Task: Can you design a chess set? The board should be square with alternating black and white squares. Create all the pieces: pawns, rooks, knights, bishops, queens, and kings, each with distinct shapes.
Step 4487:
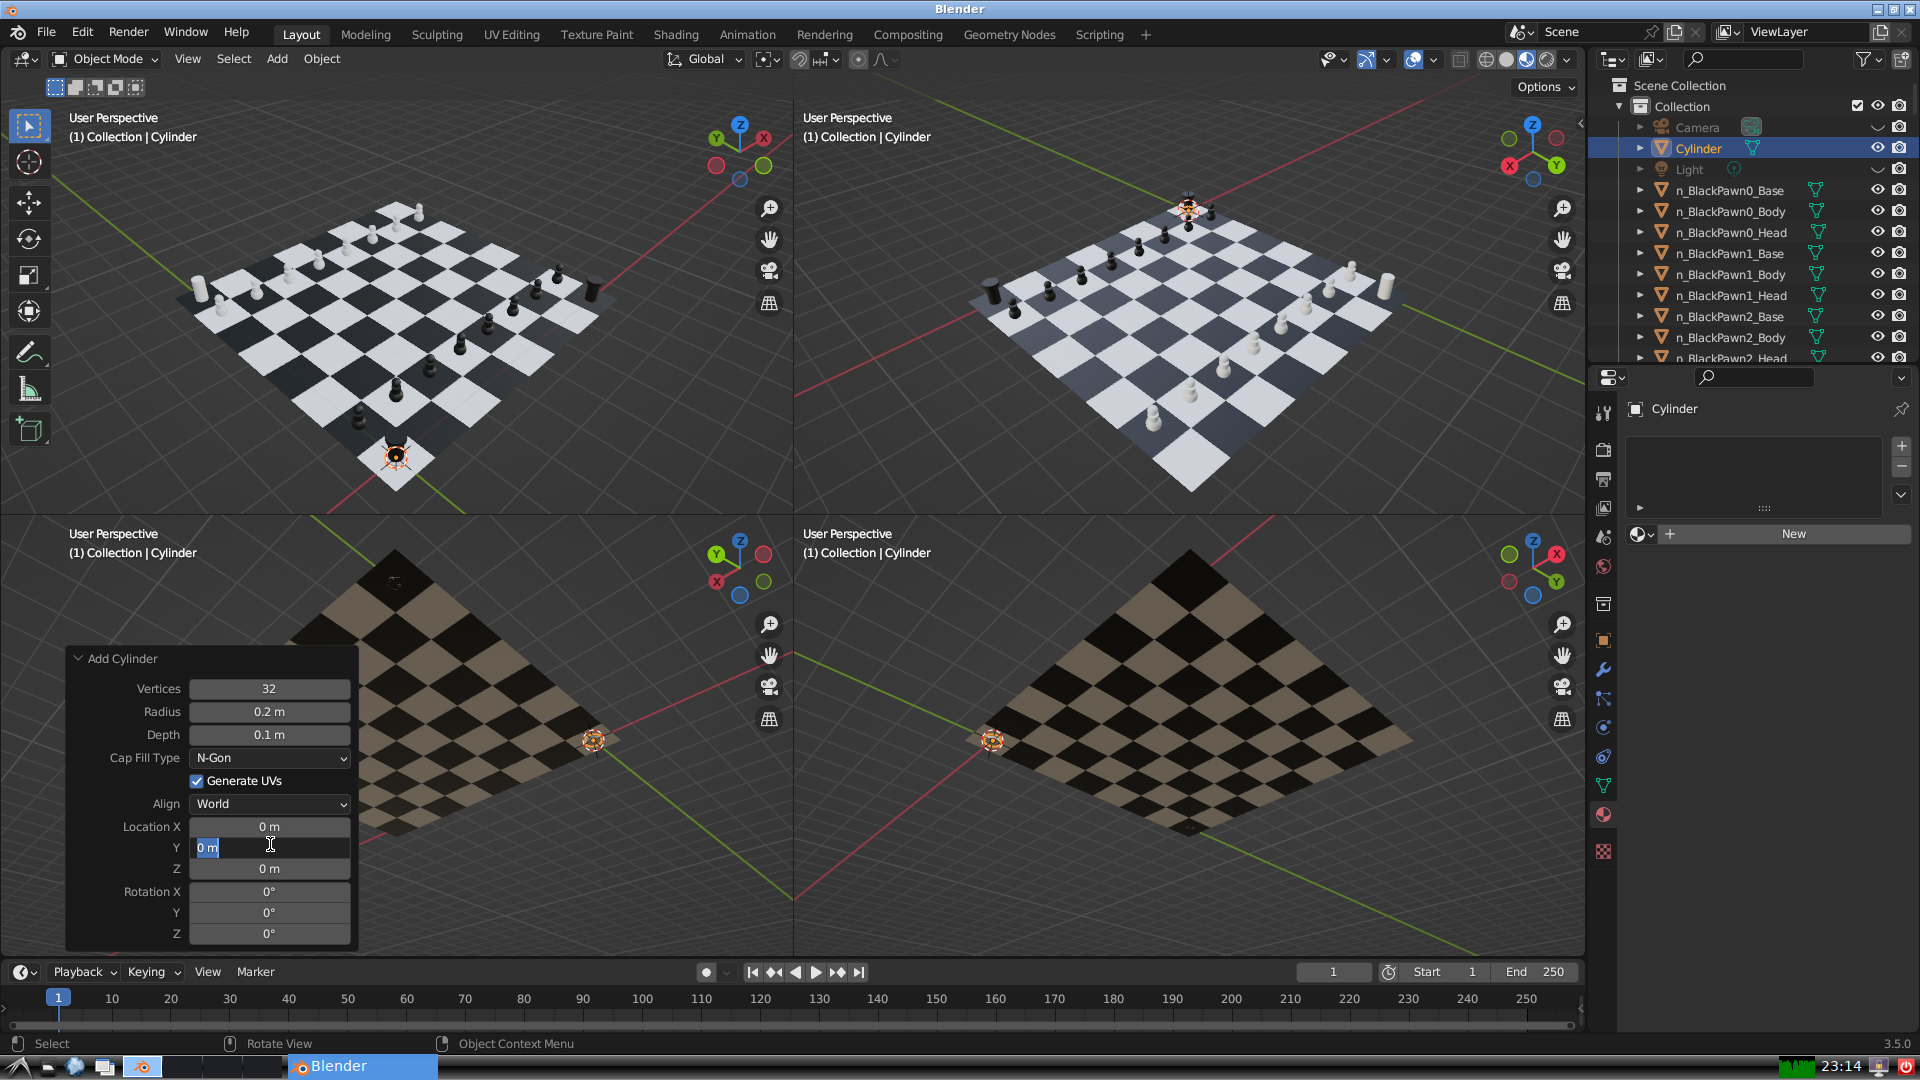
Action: input_text: 7.0